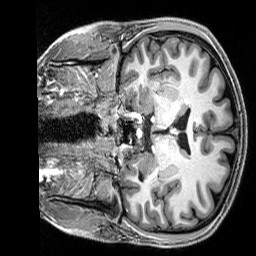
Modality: T1w
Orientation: coronal
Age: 21
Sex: male
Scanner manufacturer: siemens
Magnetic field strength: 3 T
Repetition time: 2.8 s
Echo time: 0.00212 s